Question: What is the reading of this measurement?
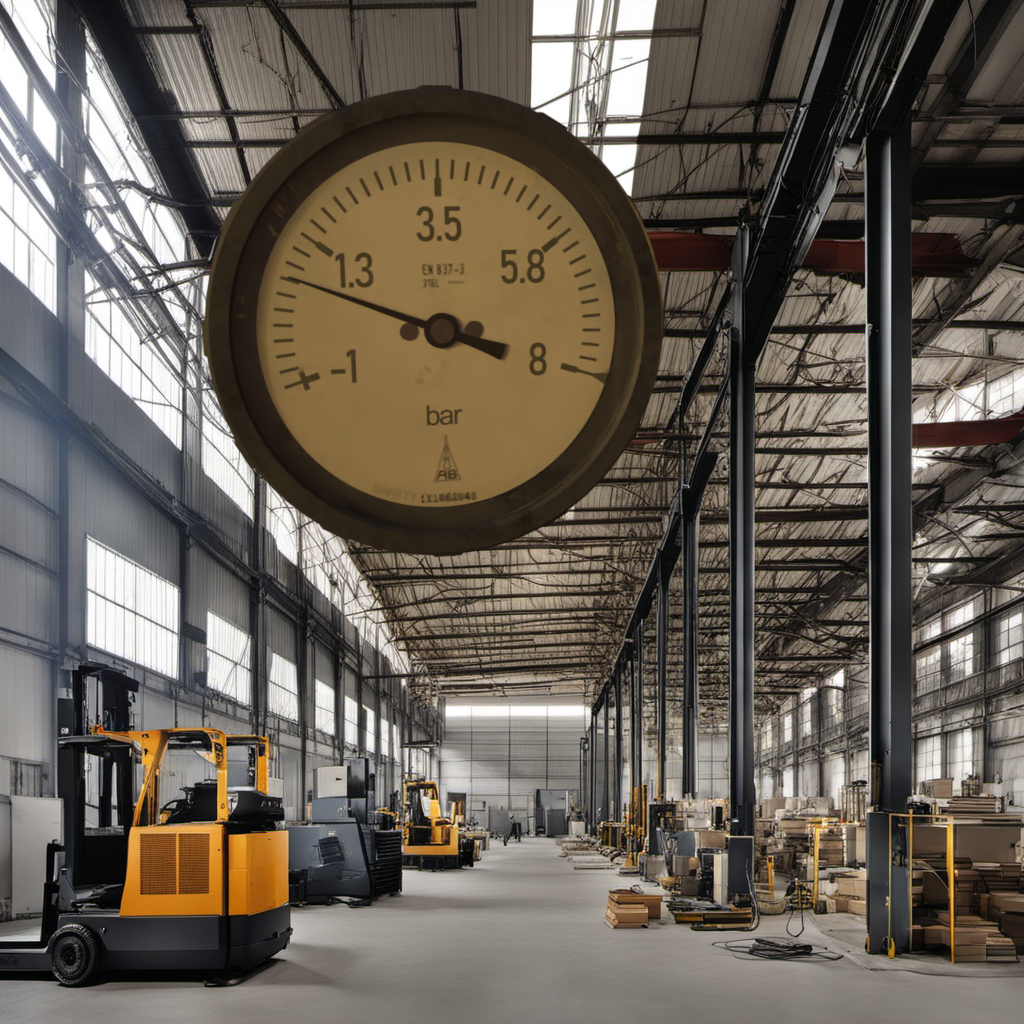
Answer: The result is 0.67
Question: What is the range of this measurement?
Answer: The range is from -1 to 8
Question: What is the minimum and maximum value range of the measurement in the image?
Answer: The minimum value is -1 and the maximum value is 8